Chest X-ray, AP view. Patient: 62 years old, sex F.
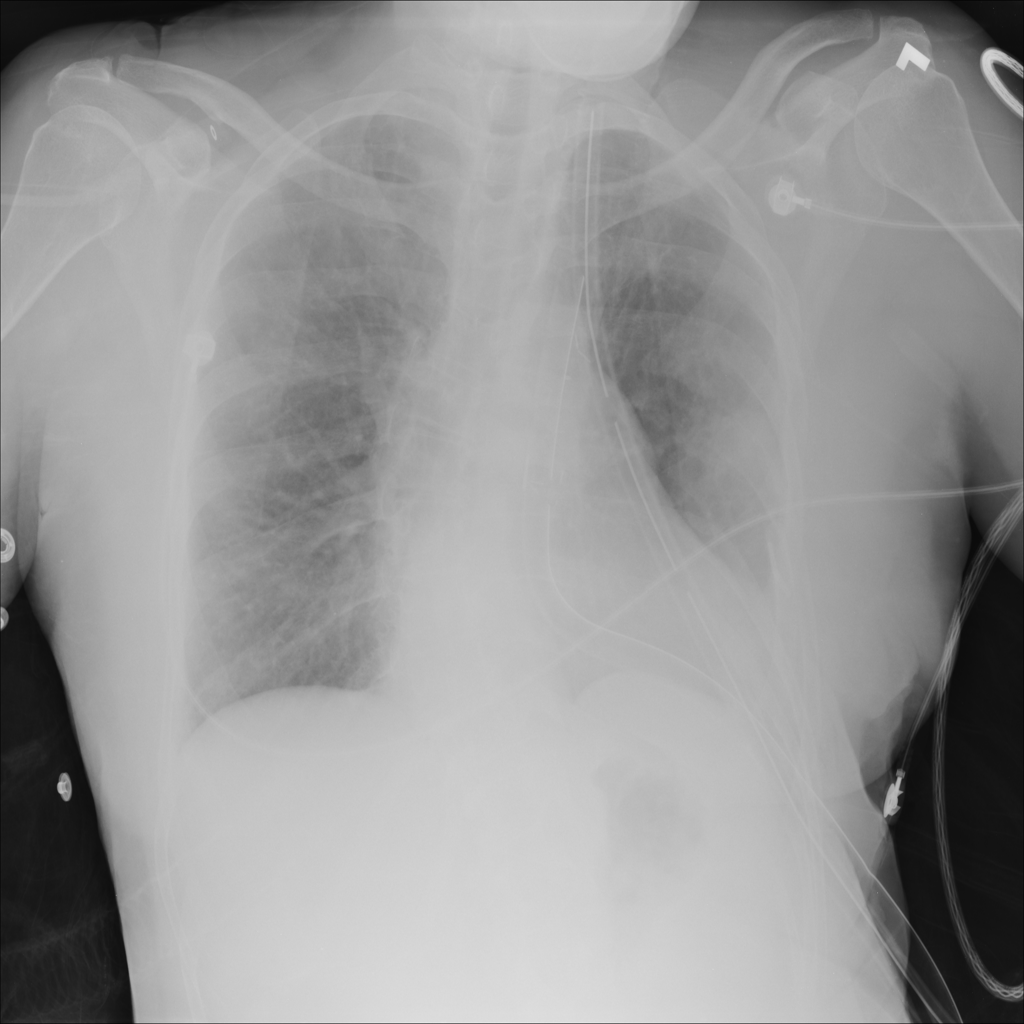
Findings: Infiltration